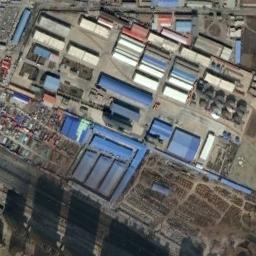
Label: industrial_area